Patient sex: M
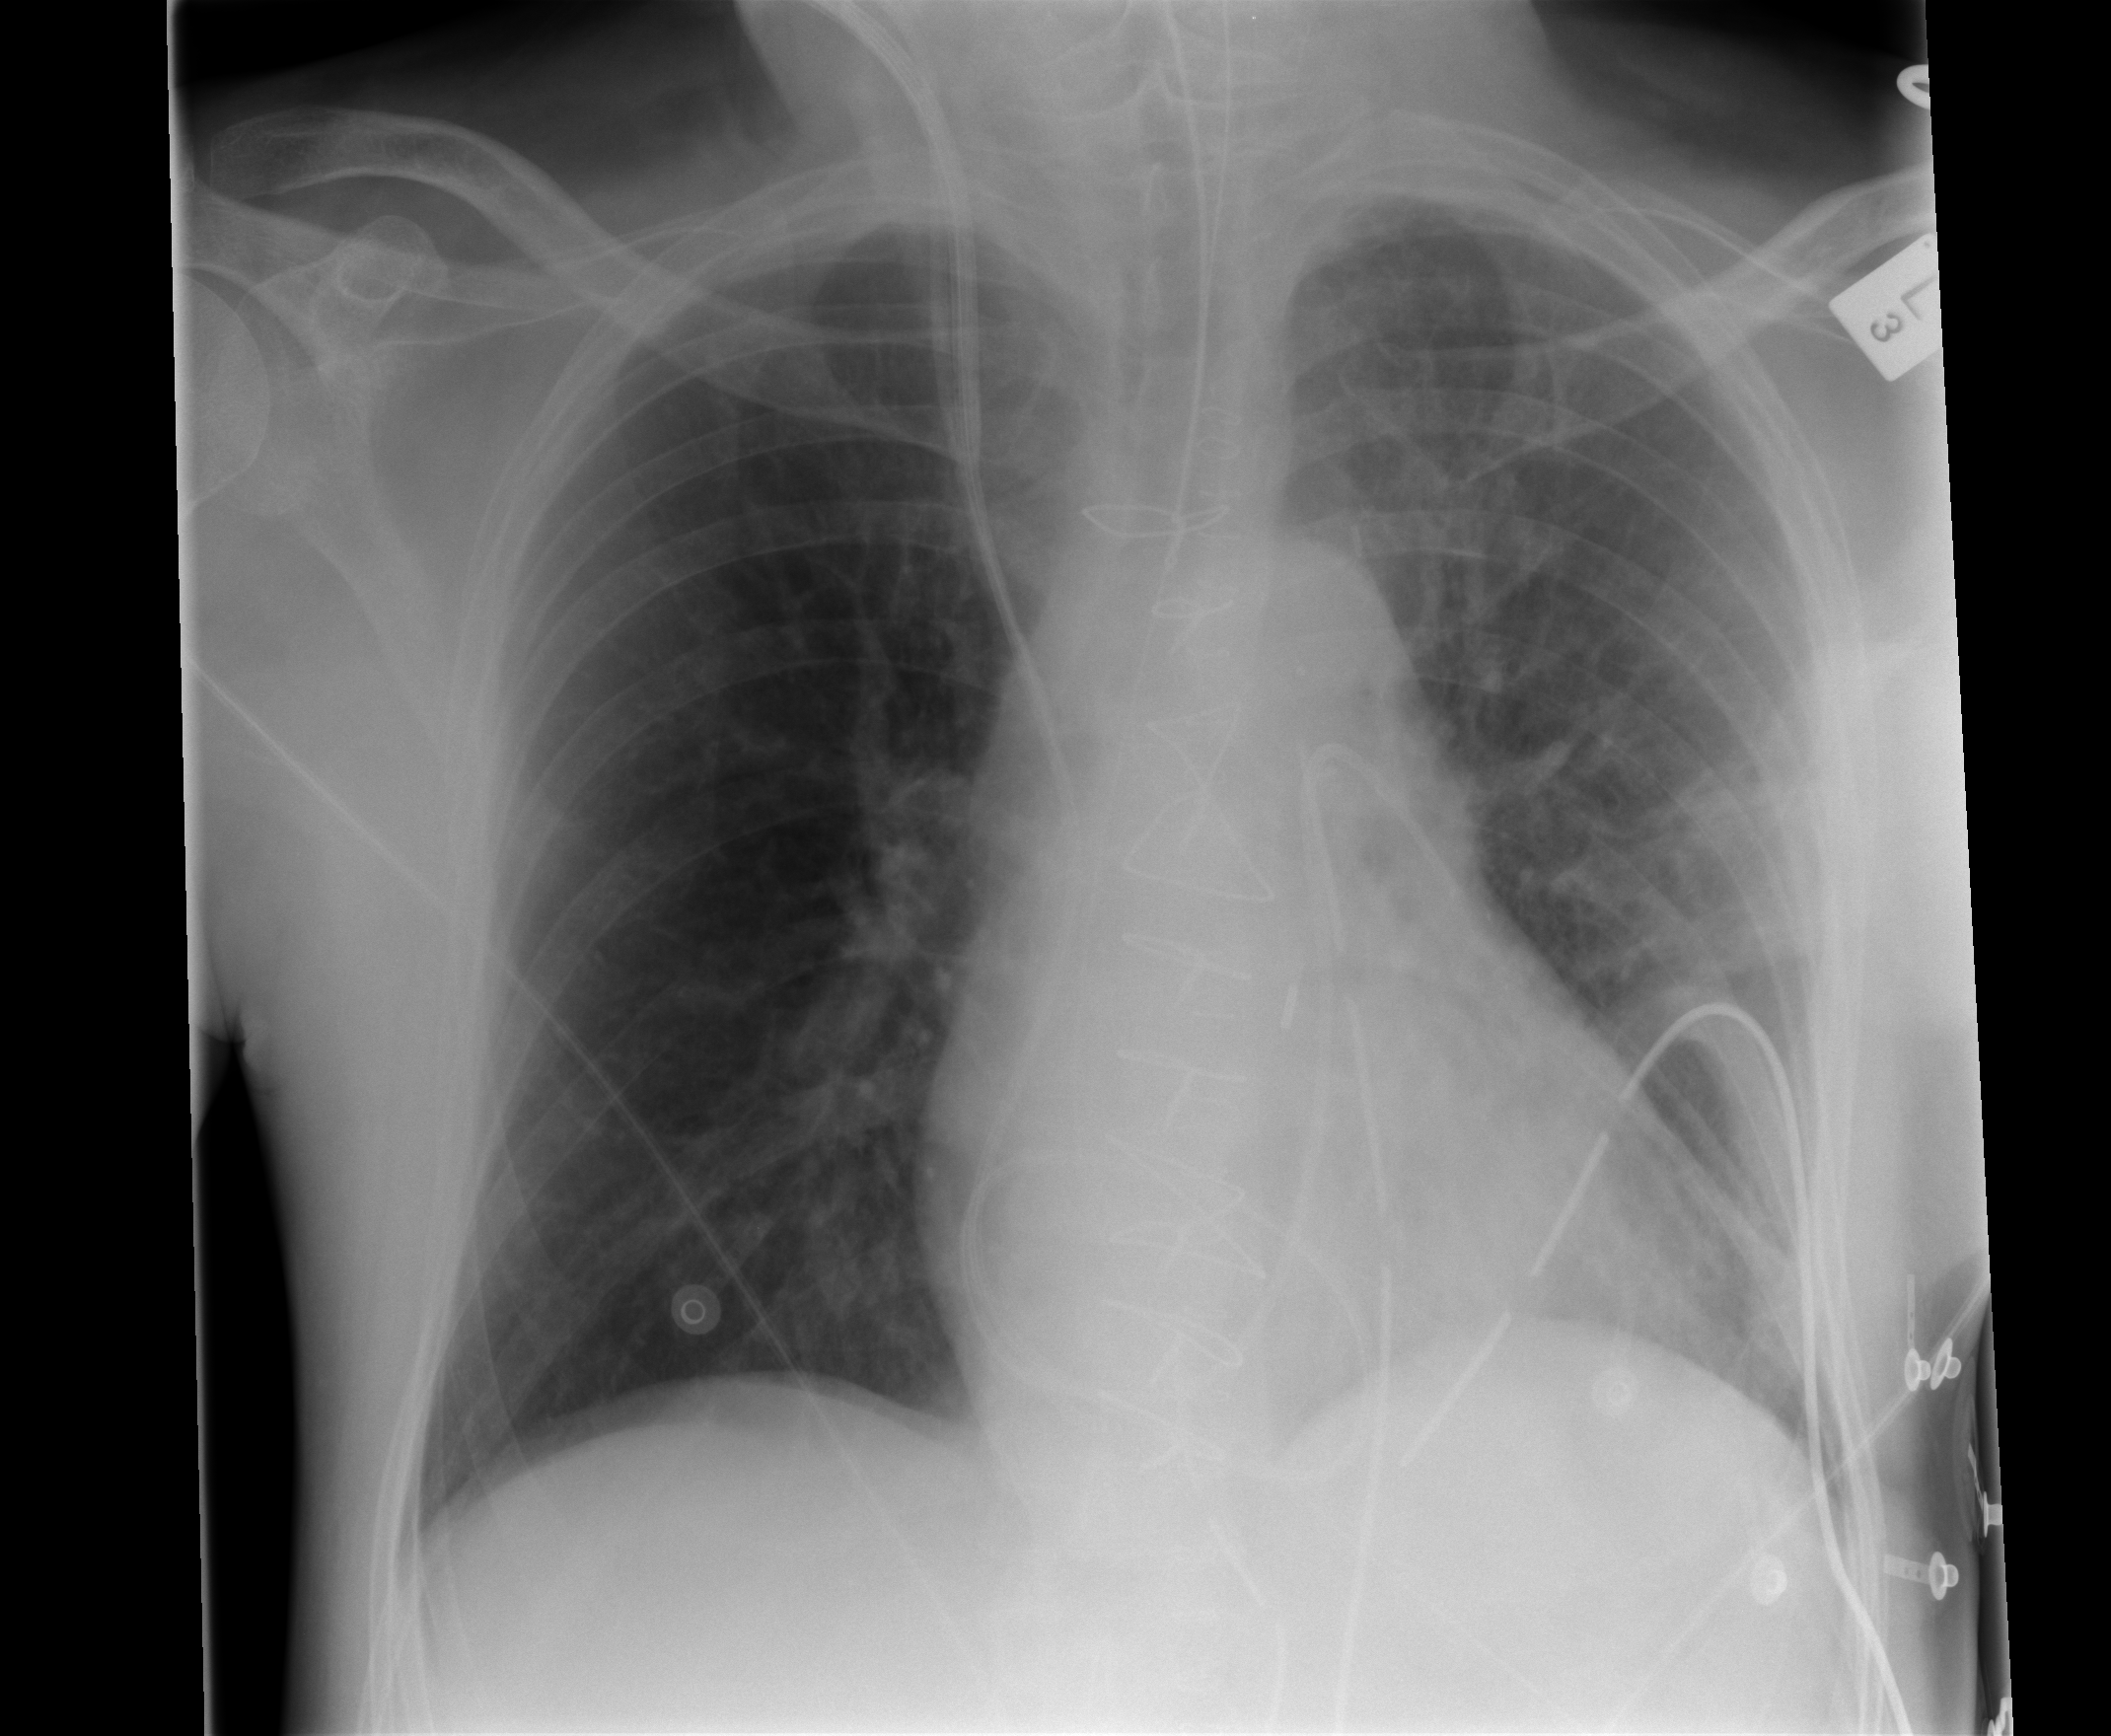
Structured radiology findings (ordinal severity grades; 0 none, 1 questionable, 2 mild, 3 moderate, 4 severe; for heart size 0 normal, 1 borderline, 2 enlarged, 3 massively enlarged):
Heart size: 1
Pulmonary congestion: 0
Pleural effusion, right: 0
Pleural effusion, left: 0
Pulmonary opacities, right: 0
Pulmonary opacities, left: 1
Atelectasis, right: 0
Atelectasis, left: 2